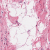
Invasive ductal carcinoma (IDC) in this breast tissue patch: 0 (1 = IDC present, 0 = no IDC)